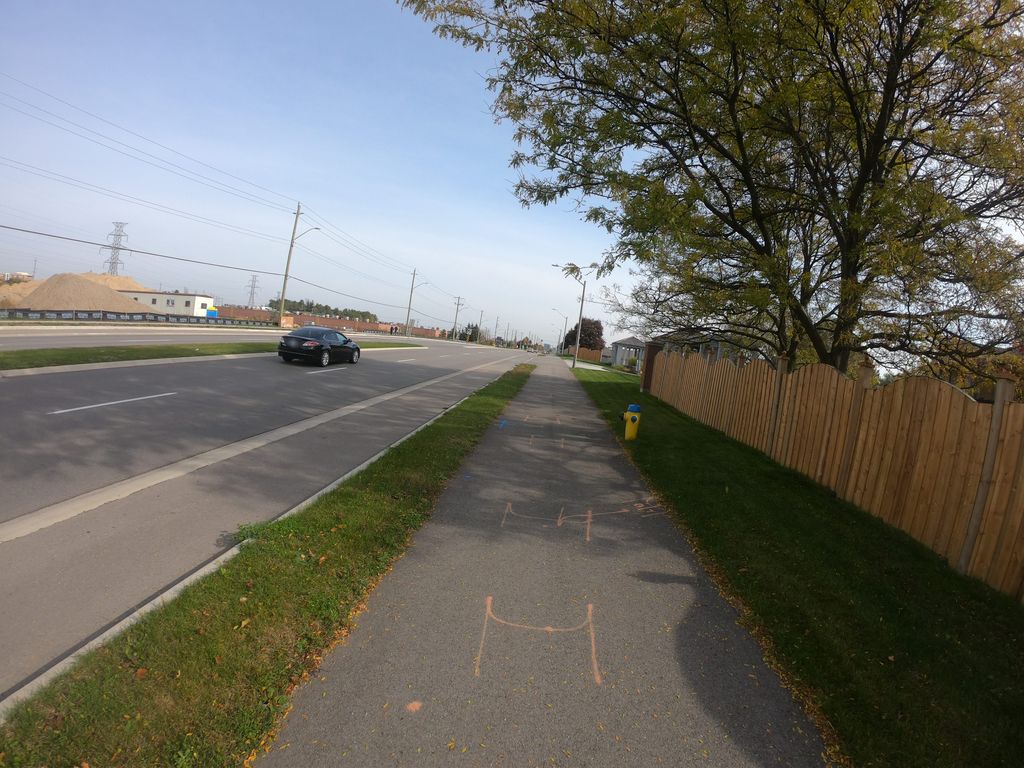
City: kitchener-waterloo